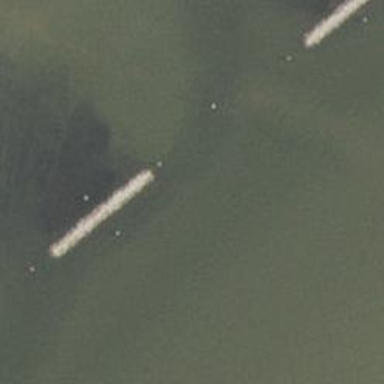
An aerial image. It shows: Breakwater structure.